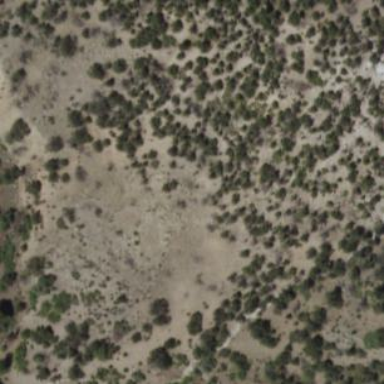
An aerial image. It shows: Area covered in scrub vegetation.